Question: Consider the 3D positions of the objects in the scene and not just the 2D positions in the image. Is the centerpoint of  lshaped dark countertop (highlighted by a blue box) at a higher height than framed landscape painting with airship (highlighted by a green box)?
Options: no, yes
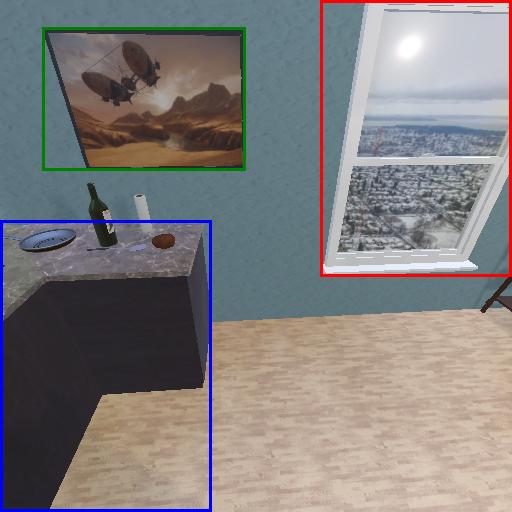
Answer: no